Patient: sex F, age 60
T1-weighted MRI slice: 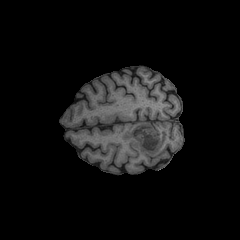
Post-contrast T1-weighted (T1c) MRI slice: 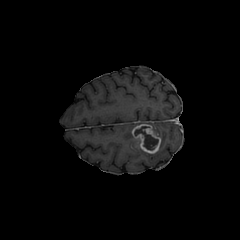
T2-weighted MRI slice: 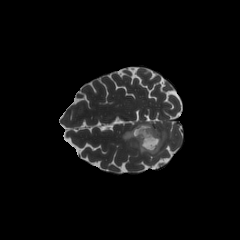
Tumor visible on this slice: yes
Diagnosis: Glioblastoma, IDH-wildtype
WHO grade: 4